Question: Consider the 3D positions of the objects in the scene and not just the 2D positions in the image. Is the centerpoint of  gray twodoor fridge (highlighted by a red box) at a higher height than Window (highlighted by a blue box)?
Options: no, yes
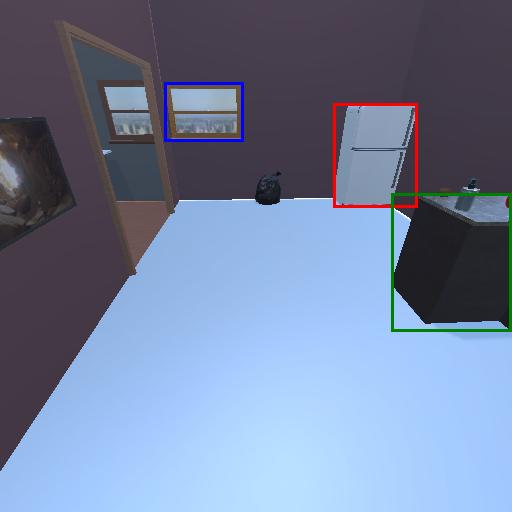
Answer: no